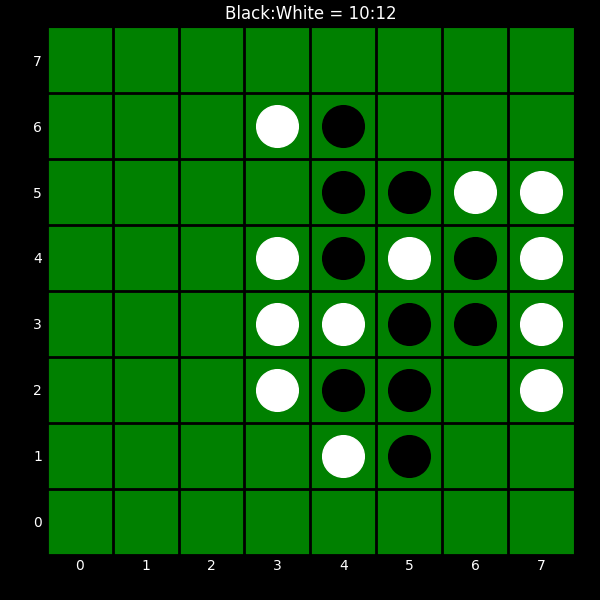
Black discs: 10
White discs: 12